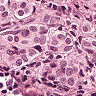
Metastatic tissue present: yes